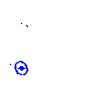
Particle: kaon